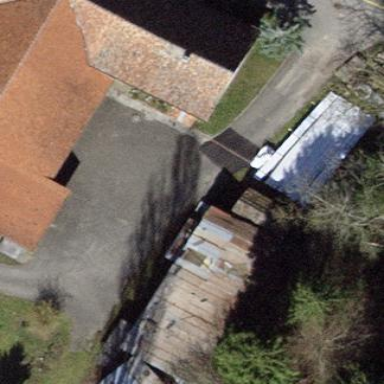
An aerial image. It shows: View of roof of building.